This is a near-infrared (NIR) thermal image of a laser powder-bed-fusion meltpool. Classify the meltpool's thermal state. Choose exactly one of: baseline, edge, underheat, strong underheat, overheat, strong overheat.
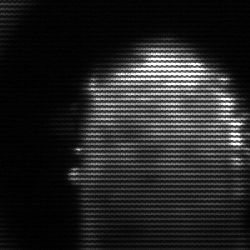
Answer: baseline